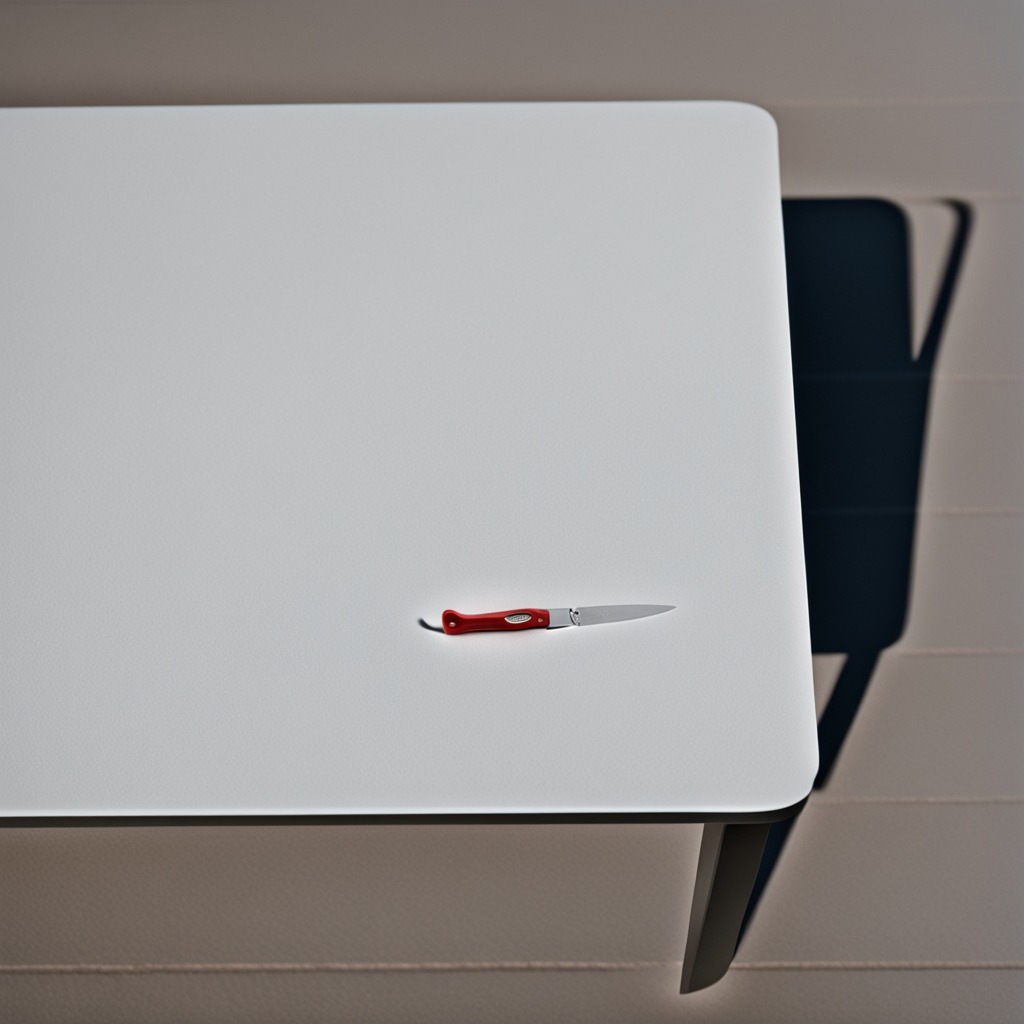
A utility knife is lying on a clean utility table in a temporary outdoor tool station.